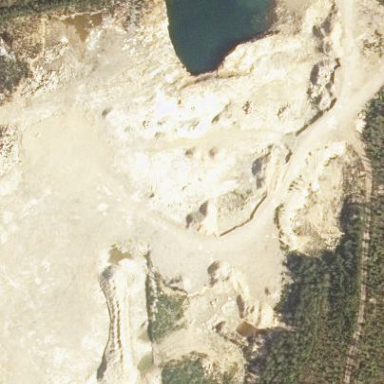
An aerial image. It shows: Quarry area.